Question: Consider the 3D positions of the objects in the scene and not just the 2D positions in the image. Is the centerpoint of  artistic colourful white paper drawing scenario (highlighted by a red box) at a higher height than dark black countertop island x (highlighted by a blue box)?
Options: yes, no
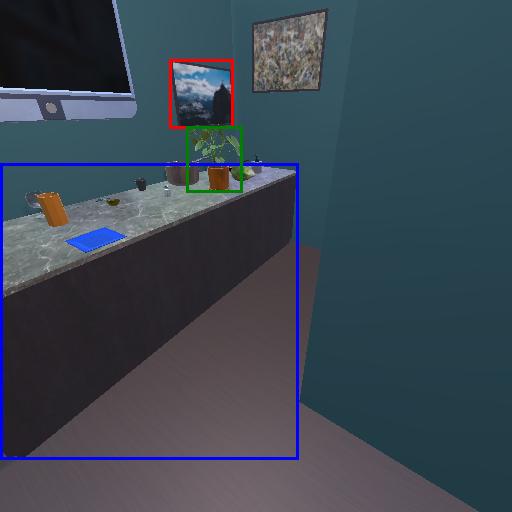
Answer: yes